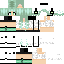
A female human skin with pale skin, wearing blonde helmet dressed in a green_skin tshirt and black pants, featuring a closed mouth.